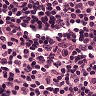
Metastatic tissue present: no